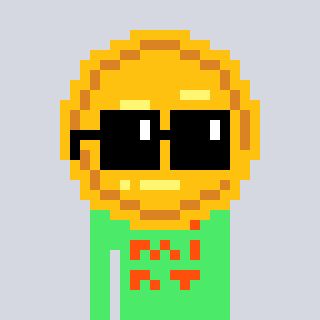
a pixel art character with square black sunglasses, a medal-shaped head and a teal-colored body on a cool background